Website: apple-inc
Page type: customer-info-address
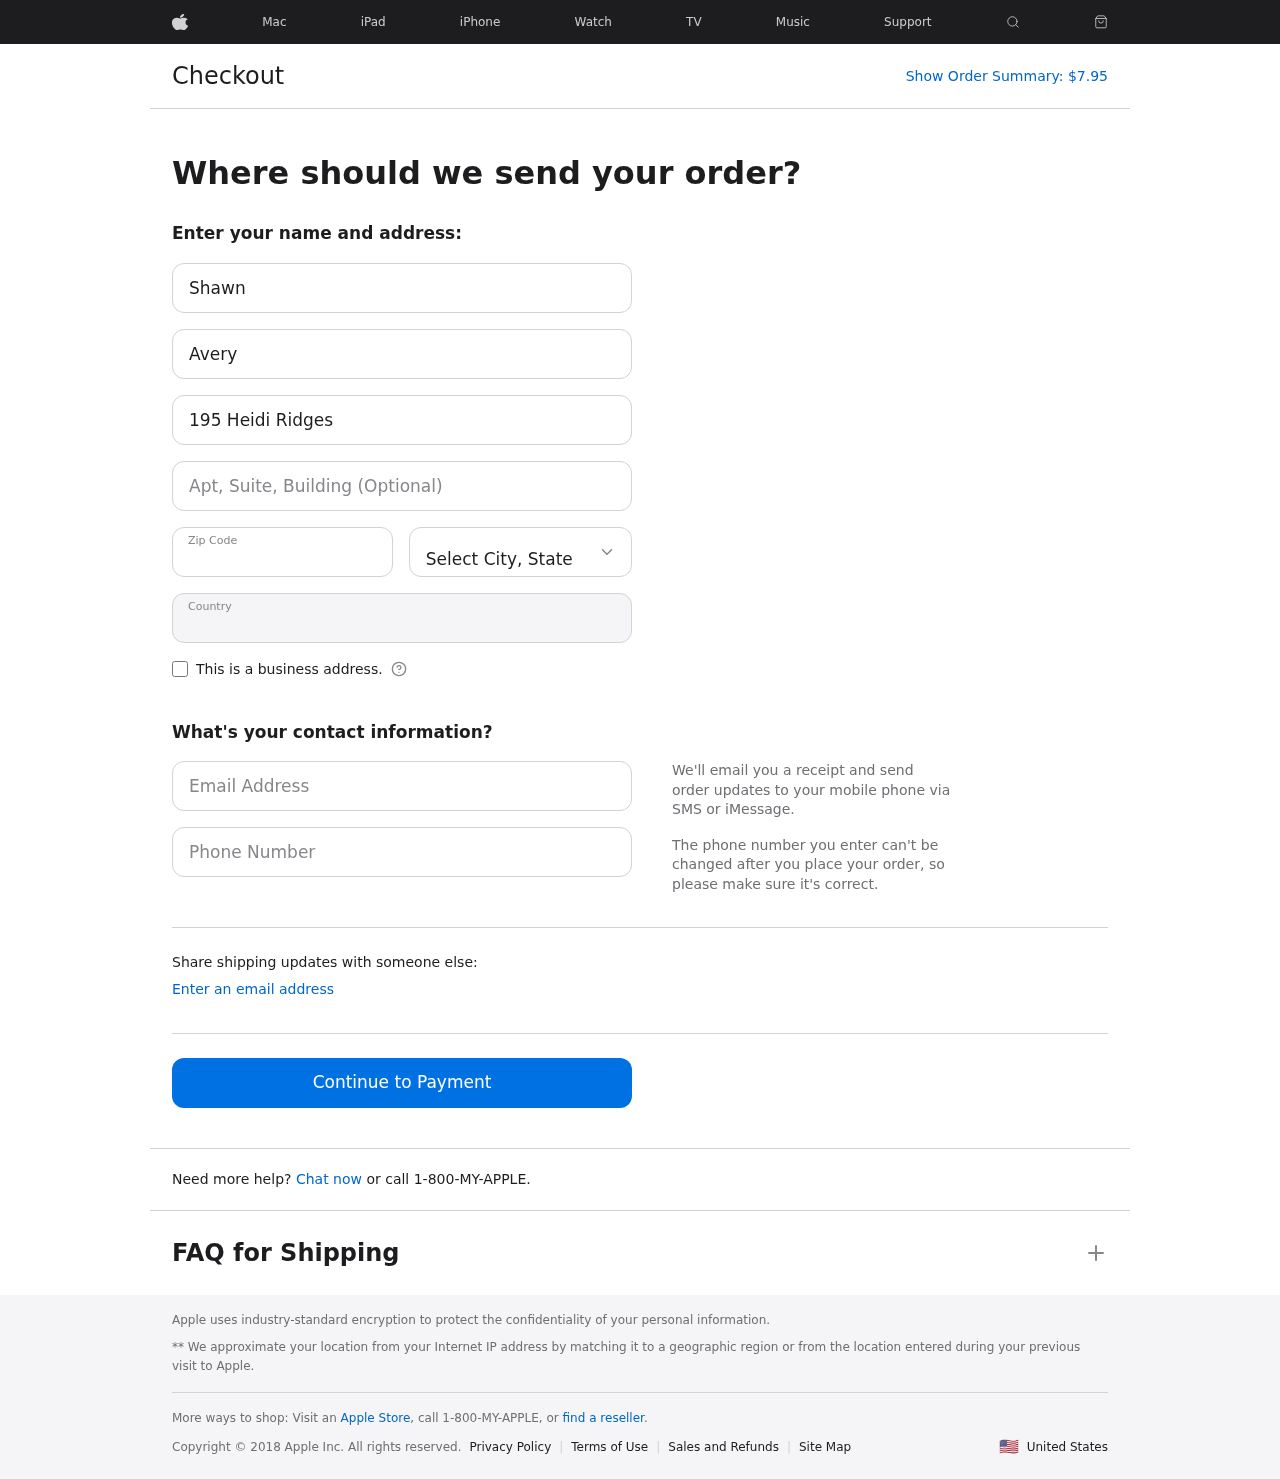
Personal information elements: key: PII_CITY_STATE
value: East Eric, IN
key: PII_COUNTRY
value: United States
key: PII_EMAIL
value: savery@yahoo.com
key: PII_FIRSTNAME
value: Shawn
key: PII_LASTNAME
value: Avery
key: PII_PHONE
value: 9087563629
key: PII_POSTCODE
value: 56919
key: PII_STREET
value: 195 Heidi Ridges Suite 740
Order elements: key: ORDER_TOTAL
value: $7.95